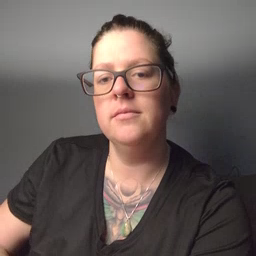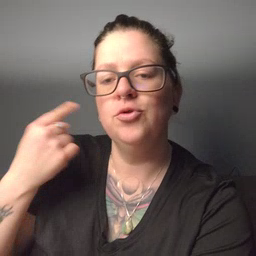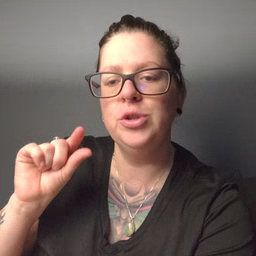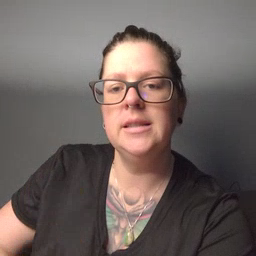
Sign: green